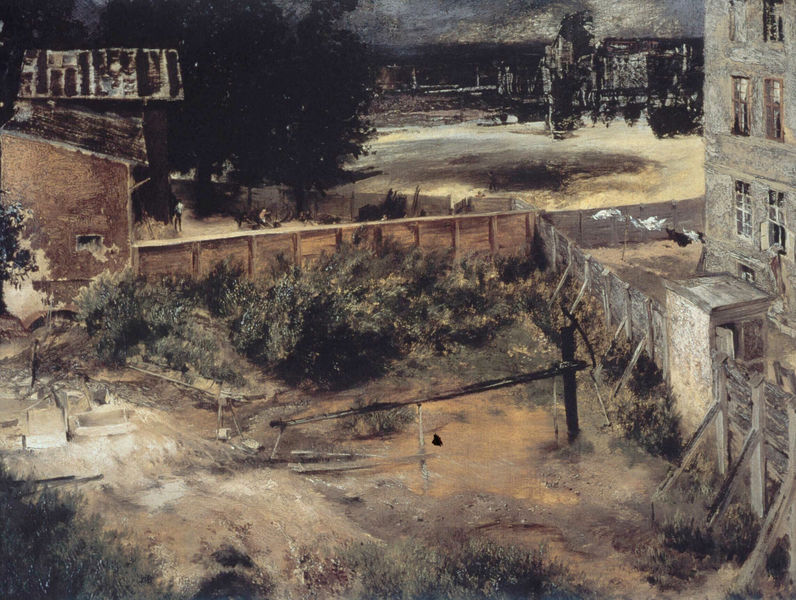
Titel: Hinterhaus und Hof
Künstler: Adolph Menzel
Standort: Berlin
Institution: Alte Nationalgalerie
Schlagwörter: baum, blau, blätter, dunkel, feuer, gemälde, gewitter, himmel, mann, schatten, wasser, weiß, wolken, bäume, fluss, gelb, grün, landschaft, menschen, see, stadt, wäsche, abend, braun, fenster, grau, hintergrund, holz, licht, nacht, pfeiler, schwarz, stützen, szene, blick, dach, gebäude, gras, haus, tiere, zaun, beige, malerei, alt, wand, arm, mensch, stein, steine, bild, öl, erde, häuser, natur, strauch, wind, busch, büsche, einsam, gebüsch, gitter, hütte, rauch, sträucher, kind, stock, garten, ecke, düster, ort, trocknen, wäscheleine, leine, abhang, lehm, risse, verlassen, dächer, mauer, farbe, grenze, hof, fabrik, holzzaun, platz, vogelperspektive, industrie, schutt, häuse, ölgemälde, brand, krieg, leiter, sturm, stürmisch, trümmer, unterstand, wetter, zerstörung, balken, menzel, bretter, junge, verfall, hinterhof, ruine, stütze, berlin, hauswand, verbrannt, bahnhof, ruinen, liebermann, kaputt, gefängnis, putz, graugrün, lanschaft, urban, dunel, unkraut, siedlung, zerstört, grundstück, holzwand, grund, bau, zerbrochen, absperrung, strebe, höfe, verfallen, sujet, zerfall, ahus, abriss, unordnung, verwachsen, baustelle, hinterhaus, lehmboden, stempen, silo, brandmauer, abgrenzung, container, überwuchert, spielplatz, klo, trist, blechdach, abgestützt, schmutzig, ungepflegt, bretterwand, pumpe, abgebröckelt, ghetto, vernachlässigt, verwahrlost, verkommen, desolat, internierung, brache, grenzzaun, haftanstalt, holzstrebe, industriebrache, klohas, unrepräsentativ, aublick, eingeschlagene fenster, meensch